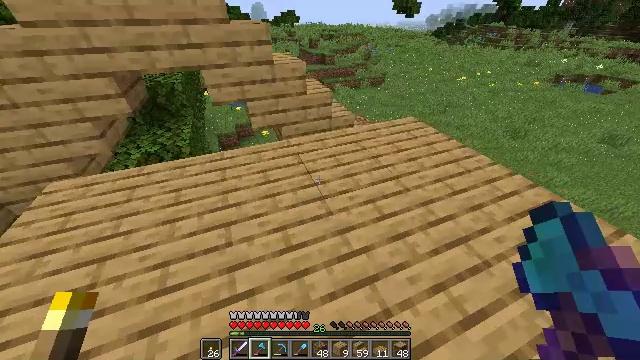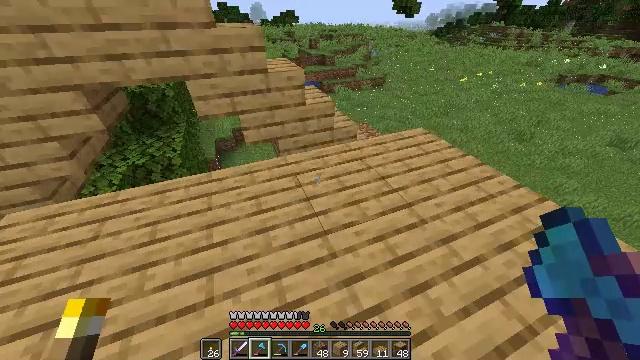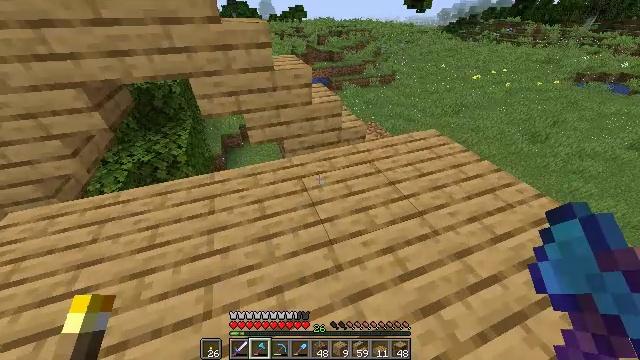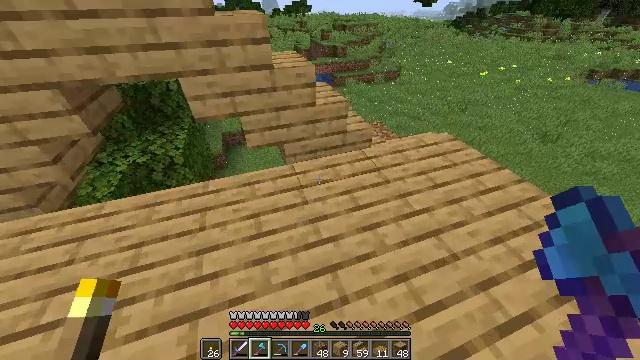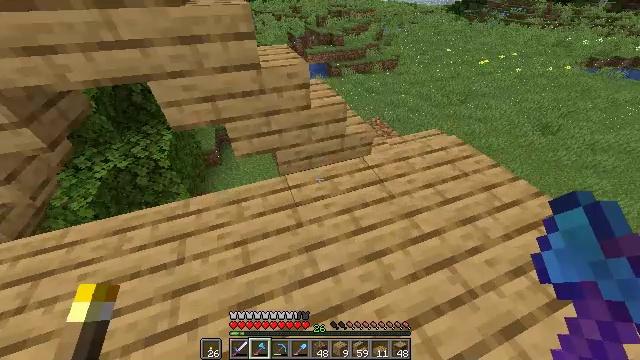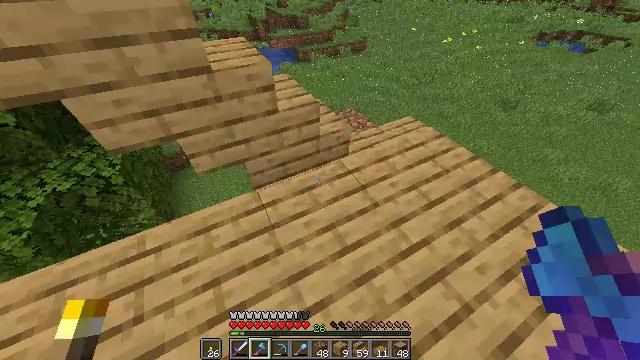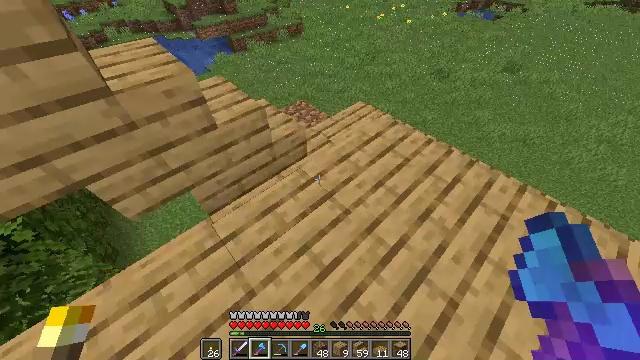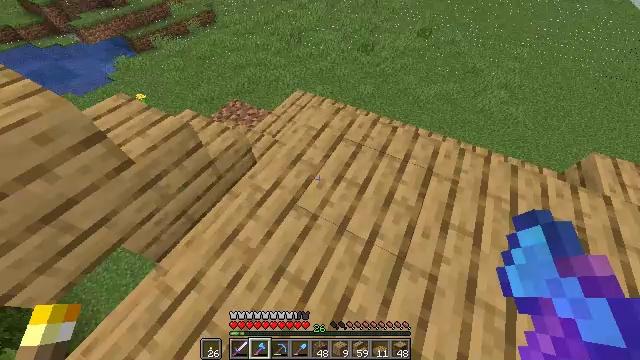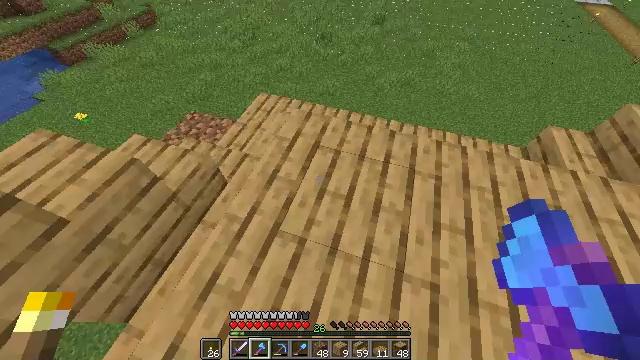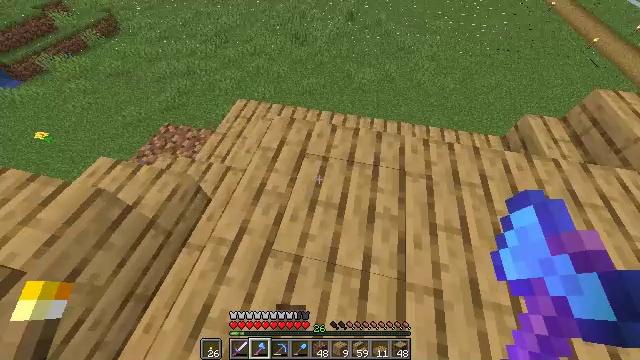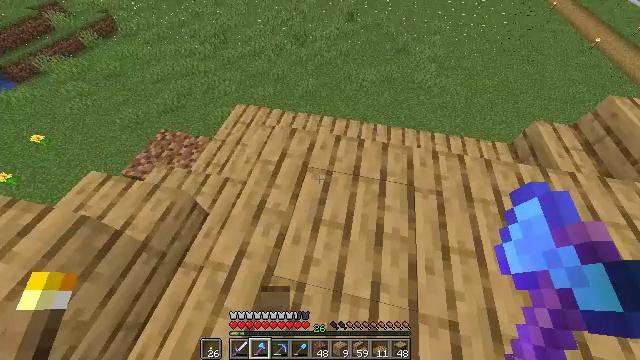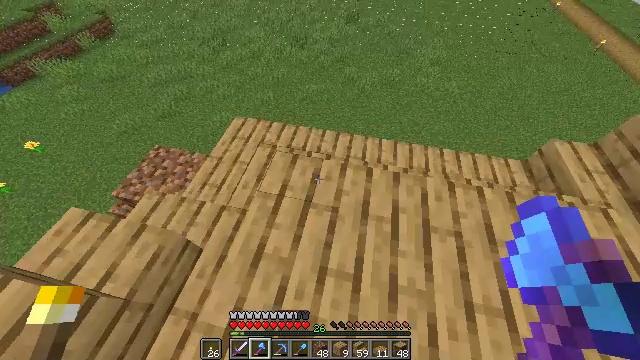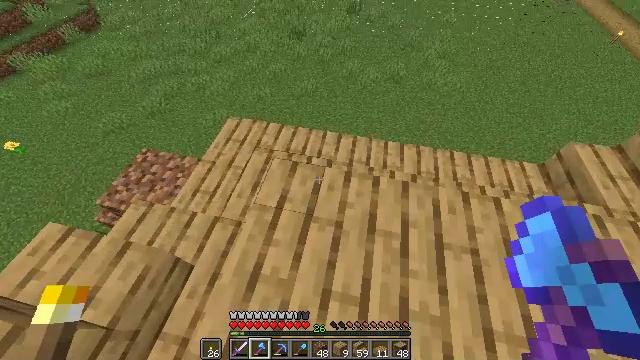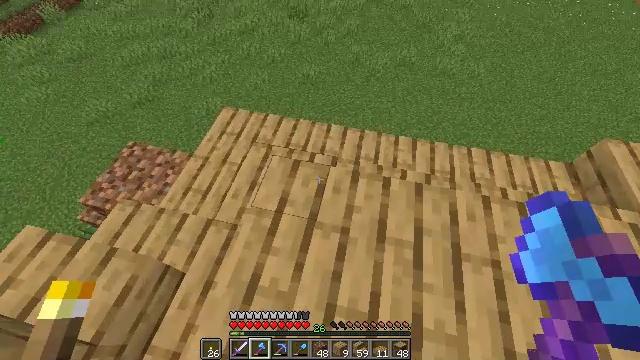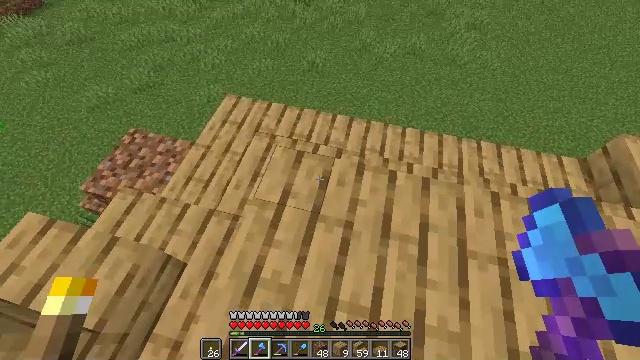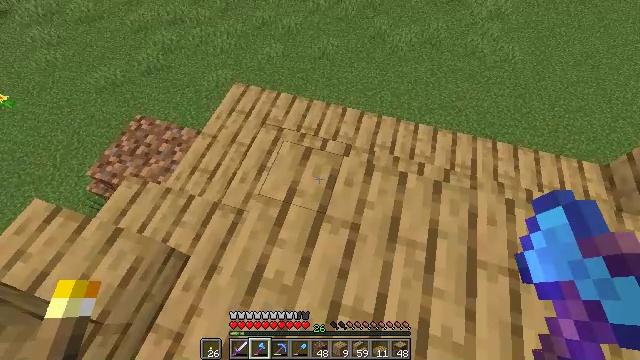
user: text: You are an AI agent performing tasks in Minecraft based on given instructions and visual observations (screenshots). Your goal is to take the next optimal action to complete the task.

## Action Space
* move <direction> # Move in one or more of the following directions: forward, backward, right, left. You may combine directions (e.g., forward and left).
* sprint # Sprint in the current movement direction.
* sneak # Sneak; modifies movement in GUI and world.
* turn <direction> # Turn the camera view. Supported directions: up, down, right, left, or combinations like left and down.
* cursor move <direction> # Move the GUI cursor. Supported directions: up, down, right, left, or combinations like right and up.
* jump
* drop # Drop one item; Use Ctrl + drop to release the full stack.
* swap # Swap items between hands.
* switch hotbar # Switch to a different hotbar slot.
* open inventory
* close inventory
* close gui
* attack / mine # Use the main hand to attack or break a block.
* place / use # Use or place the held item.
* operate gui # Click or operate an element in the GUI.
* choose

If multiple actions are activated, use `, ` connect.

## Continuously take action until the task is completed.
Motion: motion action
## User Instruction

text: Attack the oak stairs to recycle them.
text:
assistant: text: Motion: move forward
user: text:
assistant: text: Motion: move forward, turn left
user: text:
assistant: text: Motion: move forward, turn down
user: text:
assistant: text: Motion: move forward, turn right and down
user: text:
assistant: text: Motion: move forward, turn right and down
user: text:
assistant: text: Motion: move forward, turn right and down
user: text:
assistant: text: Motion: move forward, turn right and down
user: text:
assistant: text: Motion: move forward, turn right and down
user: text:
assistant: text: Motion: move forward, turn right
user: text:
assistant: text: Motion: move forward
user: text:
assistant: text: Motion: no_op
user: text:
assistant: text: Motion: no_op
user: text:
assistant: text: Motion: turn down
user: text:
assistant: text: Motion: turn left and down
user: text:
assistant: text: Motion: move forward, turn left and down
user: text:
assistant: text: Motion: move forward, turn left and down
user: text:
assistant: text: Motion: move forward, turn left and down
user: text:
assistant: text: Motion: move forward, turn left and down
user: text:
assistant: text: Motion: move forward, turn left
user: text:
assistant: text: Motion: move forward, turn left
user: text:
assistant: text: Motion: move forward, turn left
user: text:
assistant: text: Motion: turn left
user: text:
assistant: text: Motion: turn left
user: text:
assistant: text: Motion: turn left
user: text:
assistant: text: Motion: turn left
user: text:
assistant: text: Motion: turn left
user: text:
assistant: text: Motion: no_op
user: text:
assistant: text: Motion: no_op
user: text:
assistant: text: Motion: no_op
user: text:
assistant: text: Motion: no_op